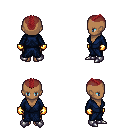
a pixel art fantasy rpg character, female body template, human, dark skin, blue robe, gold greaves, brunette short mohawk hairstyle, gold gloves, metal boots, four views (front, back, left, right), 2x2 character sprite sheet, small pixel art, hard edges, no anti-aliasing